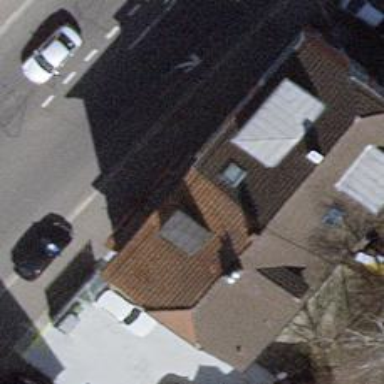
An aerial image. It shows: Fast food establishment.